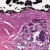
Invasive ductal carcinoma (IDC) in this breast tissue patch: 0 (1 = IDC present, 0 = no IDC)